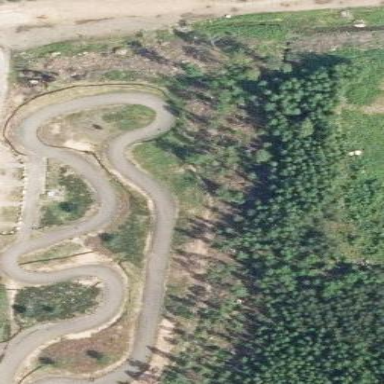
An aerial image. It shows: Karting raceway for sports activities.